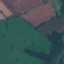
Land use / land cover class: Pasture